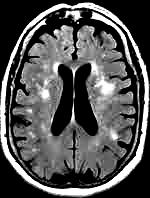
Label: notumor